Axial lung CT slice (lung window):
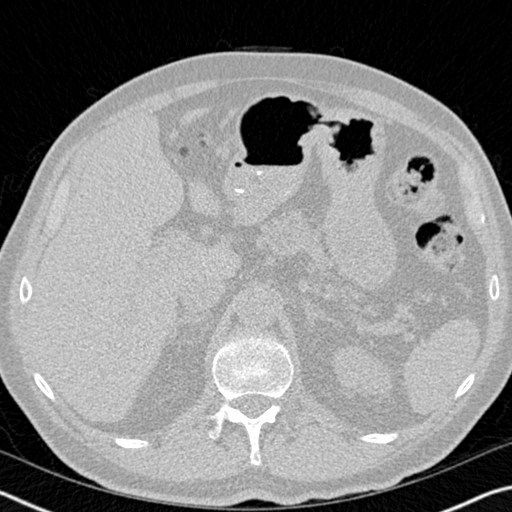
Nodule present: no